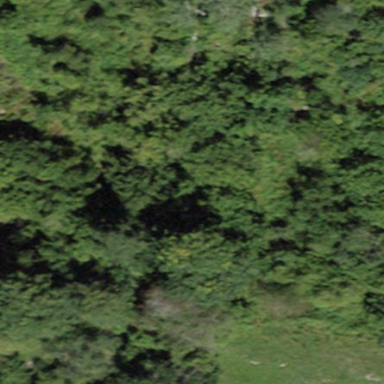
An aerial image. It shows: Patch of scrub vegetation.